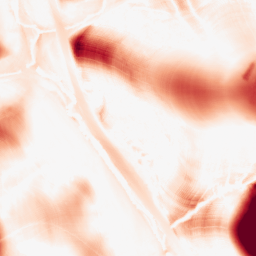
Category: morphological
Decomposition family: morphological
Decomposition parameters: operation: opening
size: 50
Upsampling method: sinc_hamming
Upsampling parameters: scale: 2
kernel_size: 8
Upsampling scale: 2